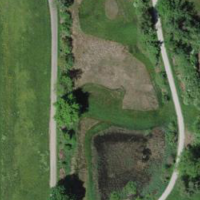
EUNIS habitat code: 16
Species observed at this site:
Vicia sepium
Impatiens parviflora
Gallinula chloropus
Equisetum telmateia
Primula veris
Filipendula ulmaria
Carpodacus erythrinus